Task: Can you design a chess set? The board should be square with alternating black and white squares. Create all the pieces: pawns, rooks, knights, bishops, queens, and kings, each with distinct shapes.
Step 5019:
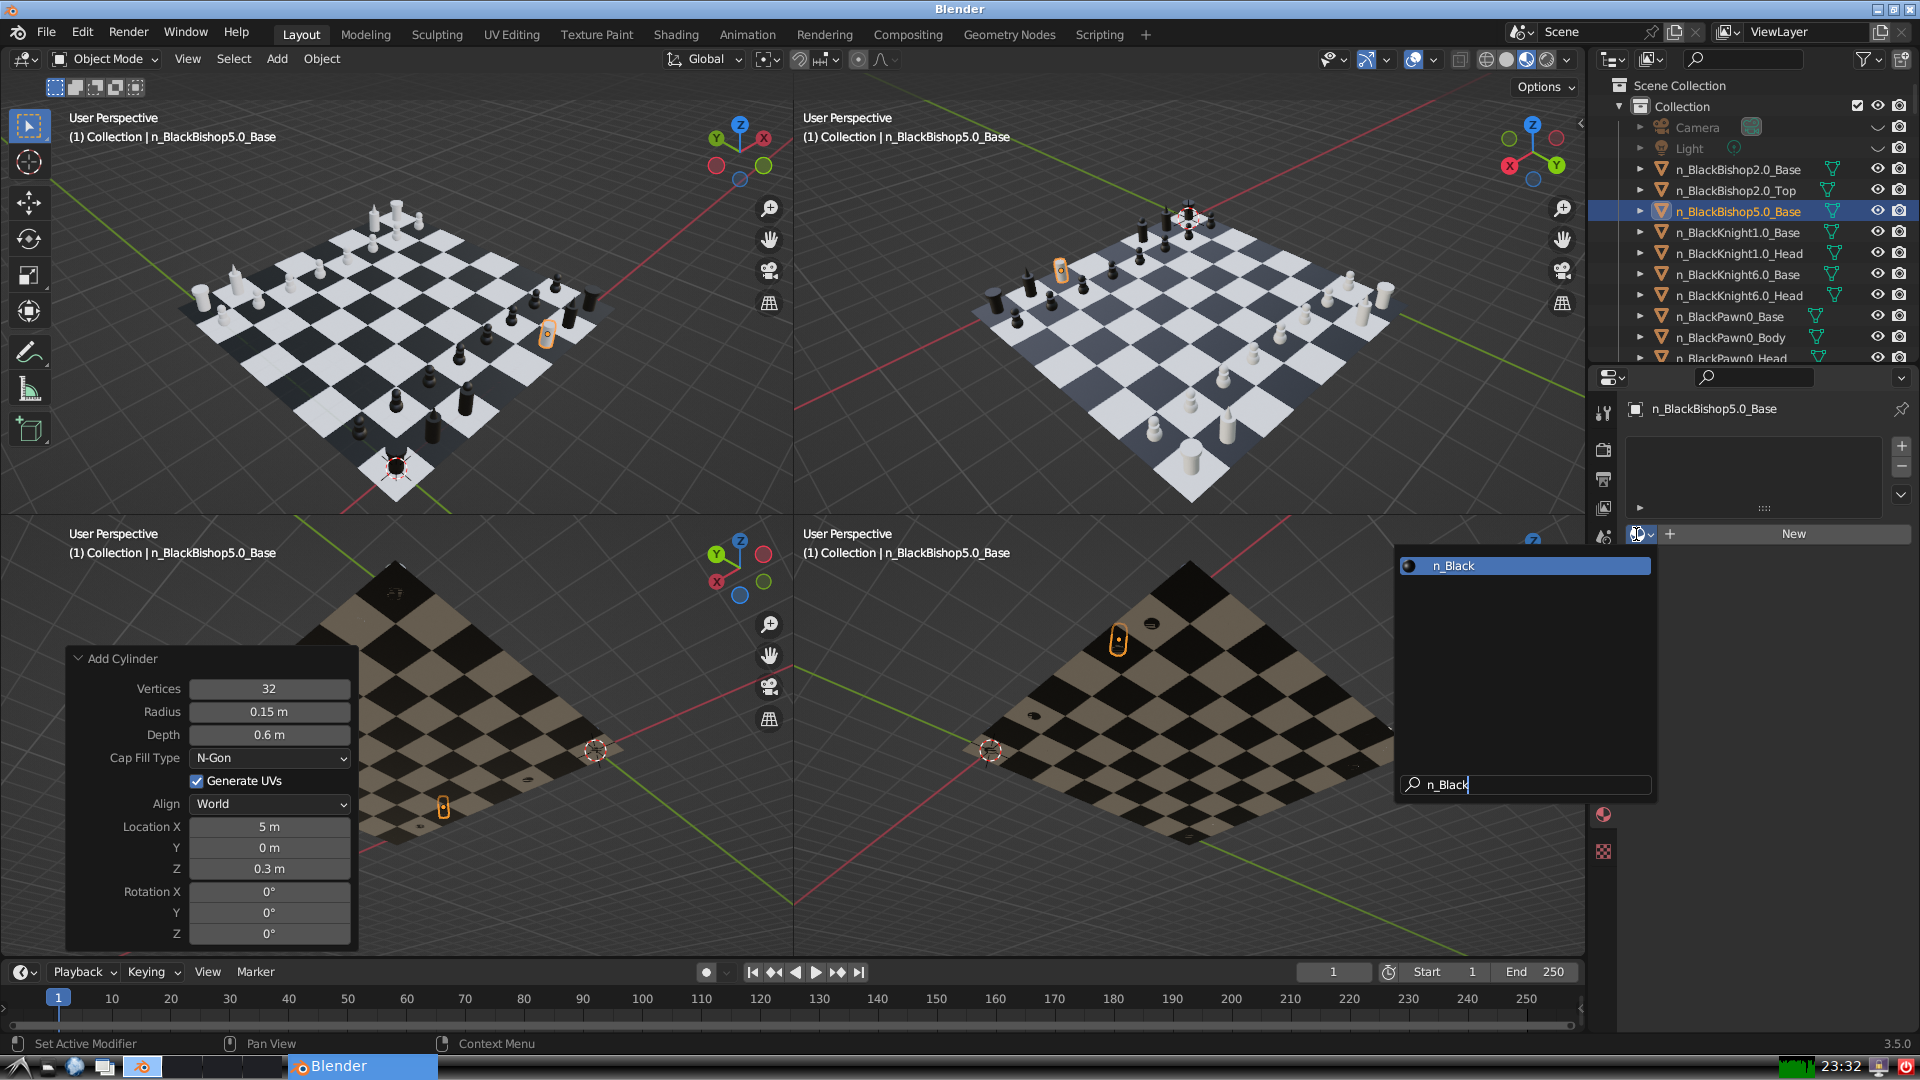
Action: {"key_press": ['Return']}